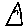
Label: triangle